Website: lowes
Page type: payment
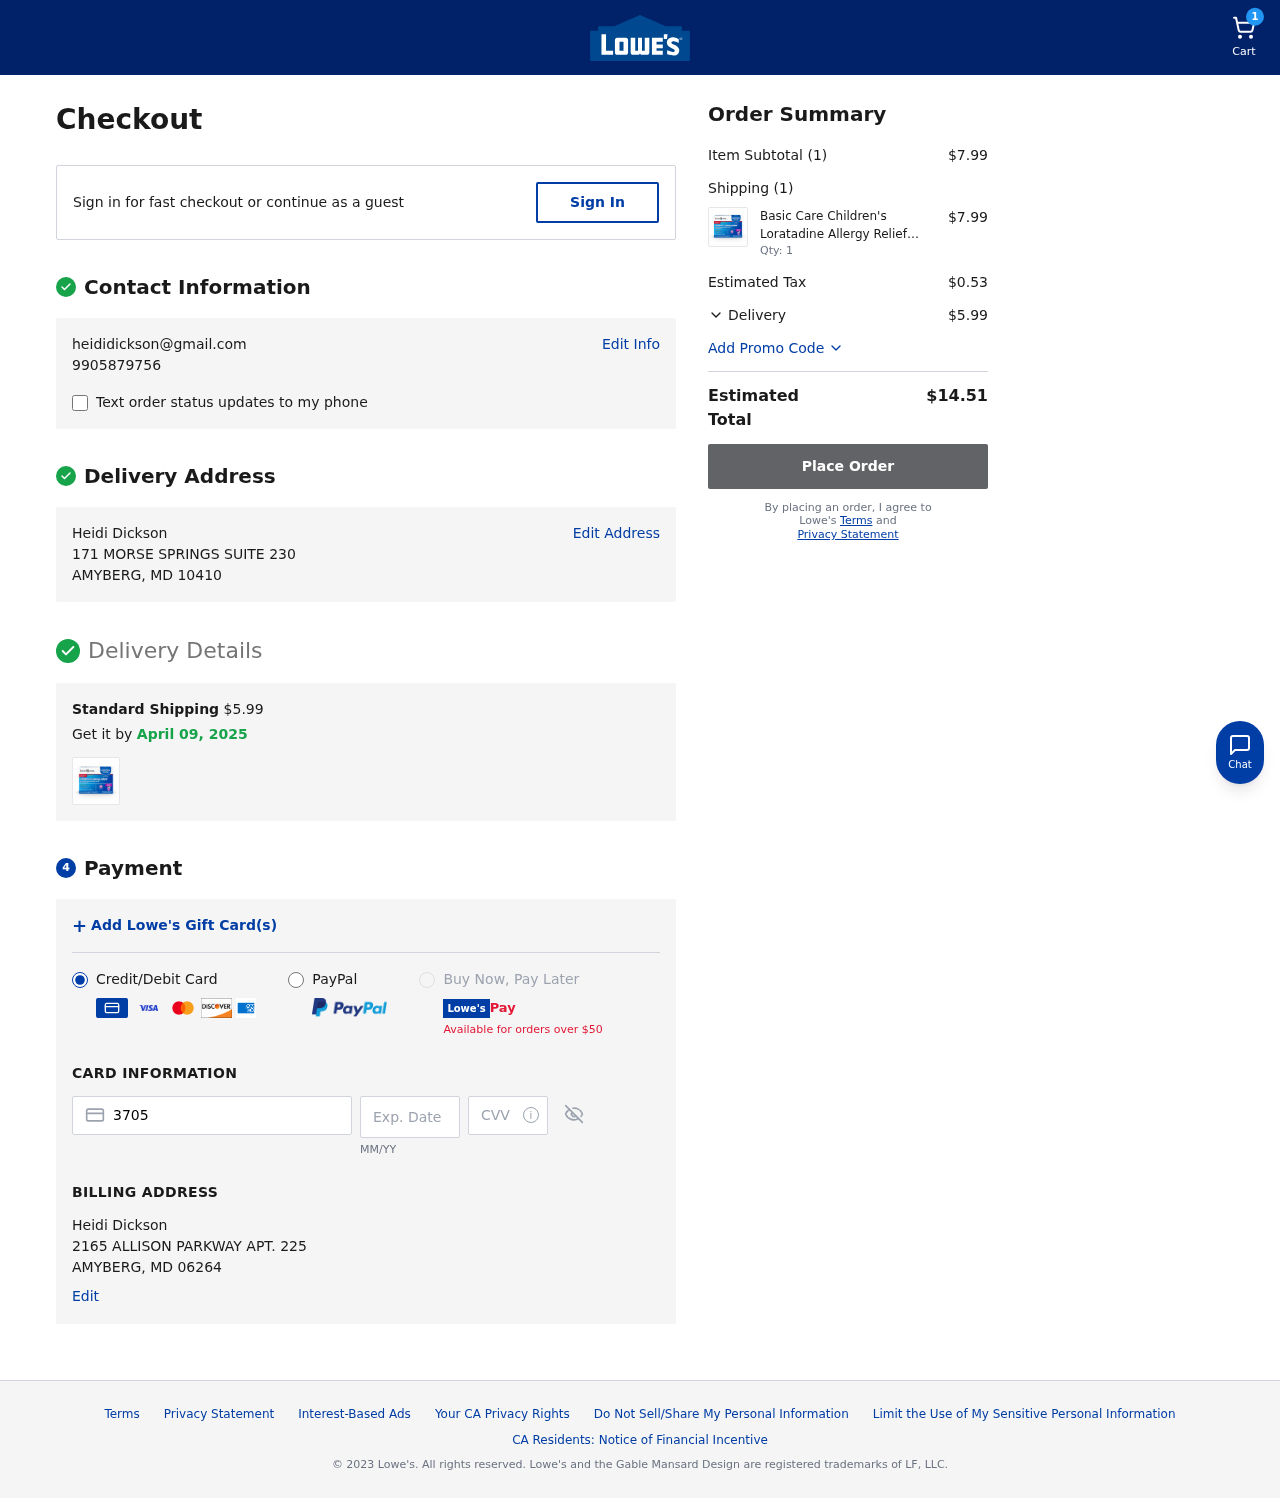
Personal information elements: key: PII_CARD_CVV
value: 5042
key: PII_CARD_EXPIRY
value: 03/28
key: PII_CARD_NUMBER
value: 3705 1260 6028 740
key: PII_CITY_STATE_ZIP2
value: AMYBERG, MD 06264
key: PII_EMAIL
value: heididickson@gmail.com
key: PII_FULLNAME
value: Heidi Dickson
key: PII_FULLNAME2
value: Heidi Dickson
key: PII_PHONE
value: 9905879756
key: PII_STREET
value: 171 MORSE SPRINGS SUITE 230
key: PII_STREET2
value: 2165 ALLISON PARKWAY APT. 225
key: PII_CITY_STATE_ZIP
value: AMYBERG, MD 10410
Product elements: key: PRODUCT1_NAME
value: Basic Care Children's Loratadine Allergy Relief Chewable Tablets, Grape Flavor, 20Count
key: PRODUCT1_PRICE
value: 7.99
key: PRODUCT1_QUANTITY
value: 1
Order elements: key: ORDER_NUM_ITEMS
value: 1
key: ORDER_SHIPPING_COST
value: $5.99
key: ORDER_DELIVERY_DATE
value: April 09, 2025
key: ORDER_SUBTOTAL
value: $7.99
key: ORDER_NUM_ITEMS2
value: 1
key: ORDER_TAX
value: $0.53
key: ORDER_SHIPPING_COST2
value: $5.99
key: ORDER_TOTAL
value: $14.51